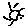
Label: sun